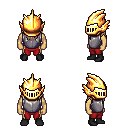
a pixel art fantasy rpg character, male body template, human, tanned skin, steel chest armor, red pants, white blonde long hairstyle, gold helm, black shoes, four views (front, back, left, right), 2x2 character sprite sheet, small pixel art, hard edges, no anti-aliasing